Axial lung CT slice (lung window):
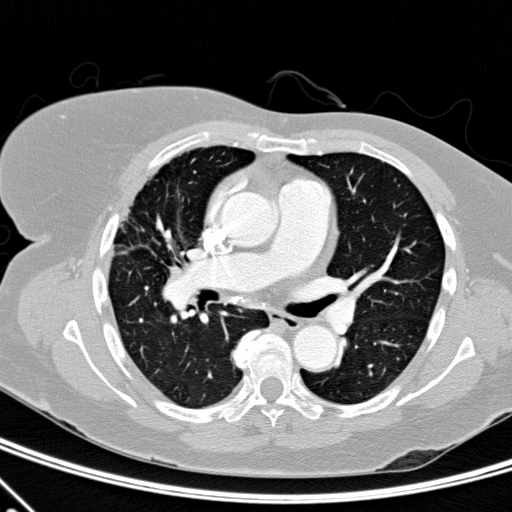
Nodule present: no